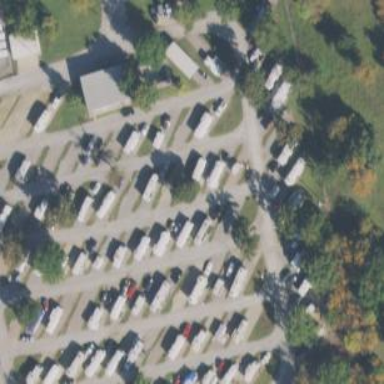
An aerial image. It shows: Caravan site for tourism.